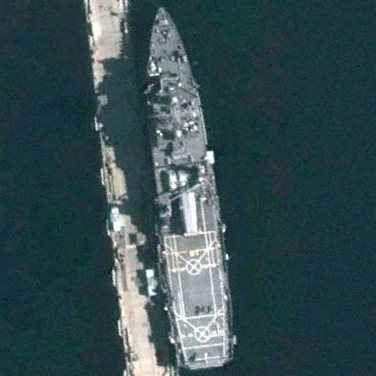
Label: combat